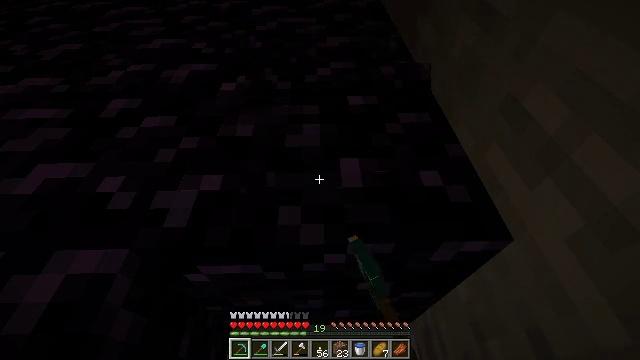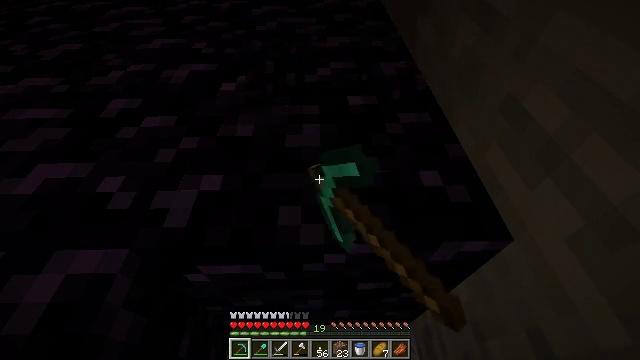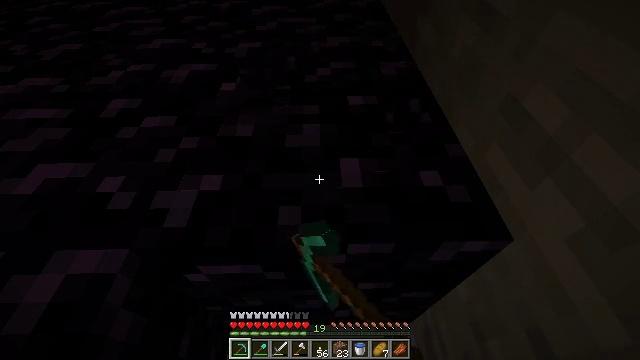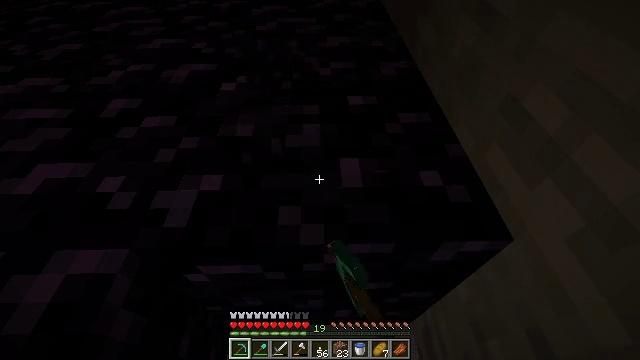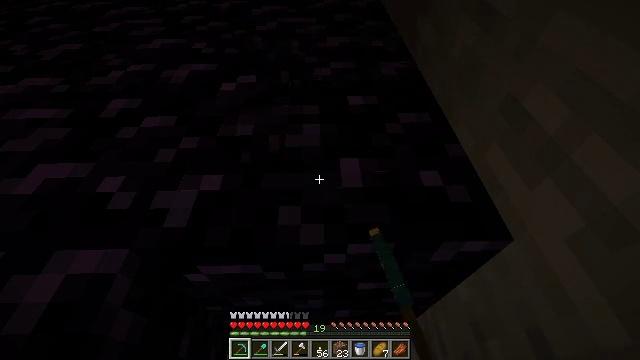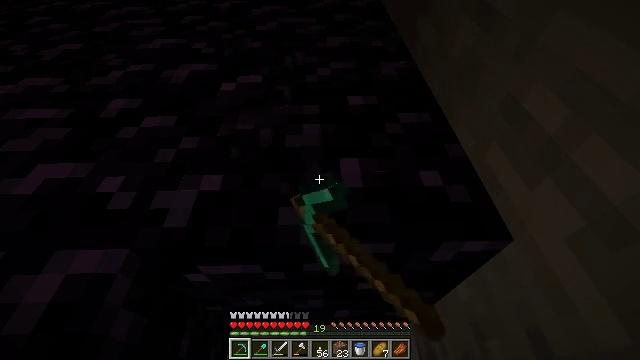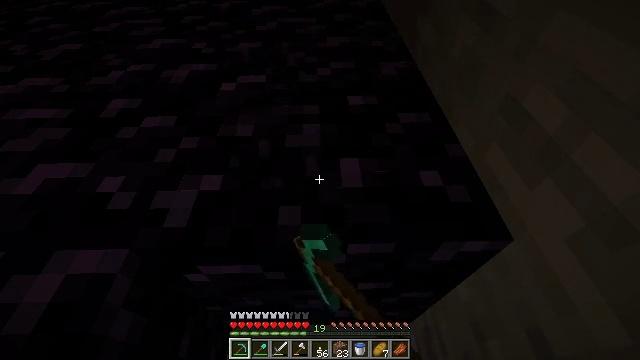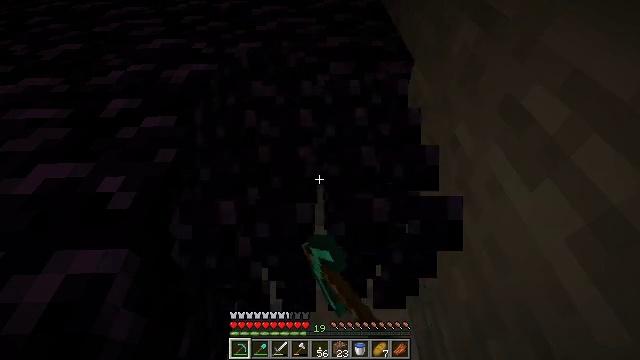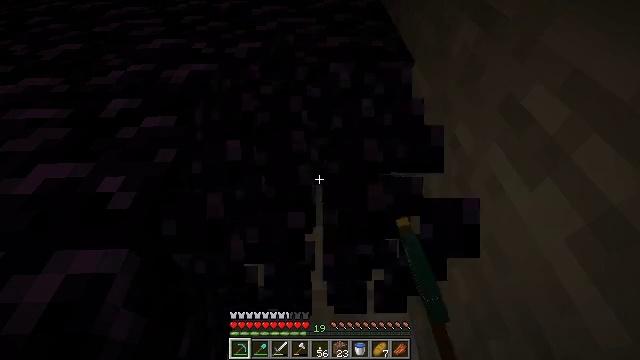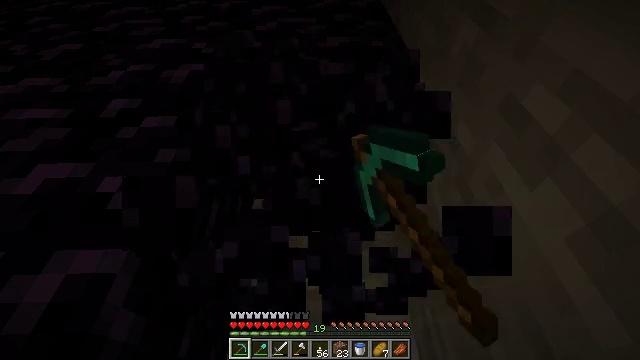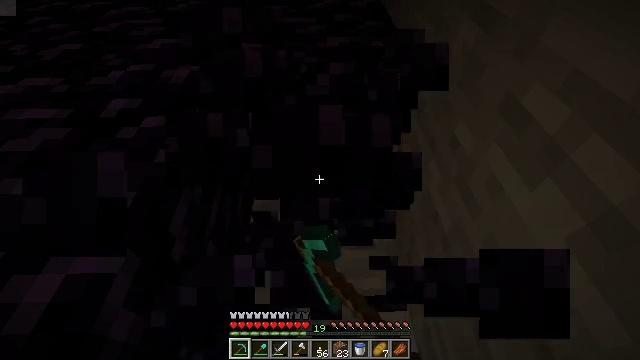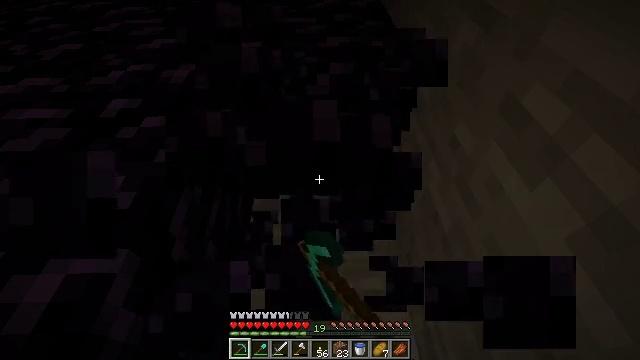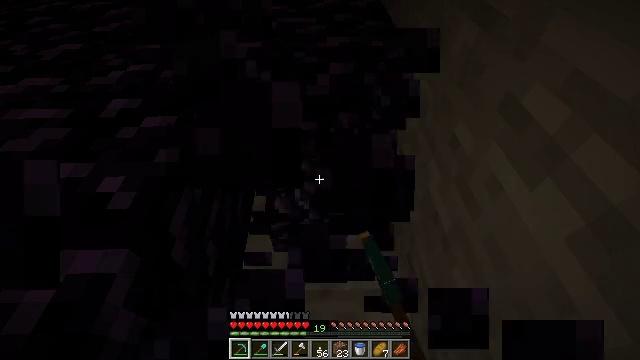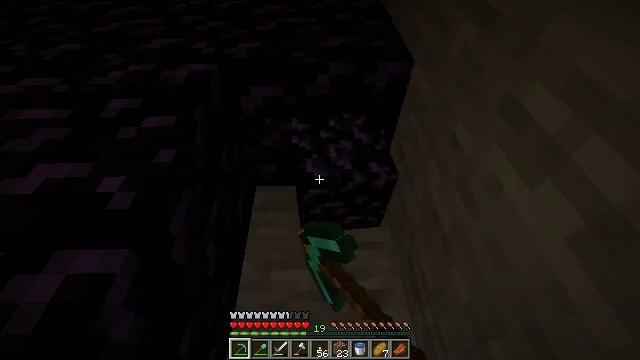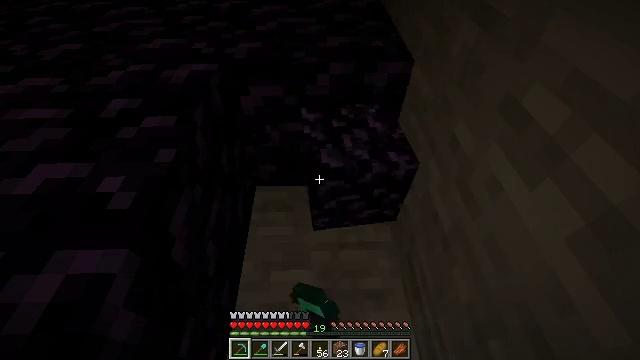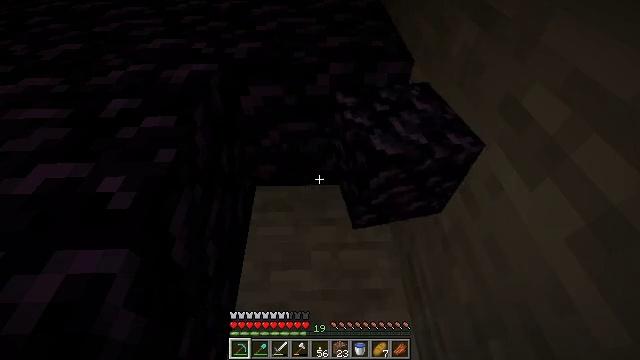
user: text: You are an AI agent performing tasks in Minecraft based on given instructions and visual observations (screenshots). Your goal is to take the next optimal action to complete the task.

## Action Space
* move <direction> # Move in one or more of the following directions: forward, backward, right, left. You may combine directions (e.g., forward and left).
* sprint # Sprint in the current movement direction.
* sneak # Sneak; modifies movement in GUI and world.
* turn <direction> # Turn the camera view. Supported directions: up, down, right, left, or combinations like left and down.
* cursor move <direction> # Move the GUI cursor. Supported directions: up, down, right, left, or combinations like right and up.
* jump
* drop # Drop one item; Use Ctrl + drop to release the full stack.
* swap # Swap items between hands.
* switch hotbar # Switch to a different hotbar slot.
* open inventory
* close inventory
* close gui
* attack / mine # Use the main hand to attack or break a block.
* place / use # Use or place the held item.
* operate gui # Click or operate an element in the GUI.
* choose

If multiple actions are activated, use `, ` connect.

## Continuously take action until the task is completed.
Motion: motion action
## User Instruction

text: Gather obsidian from a lava source.
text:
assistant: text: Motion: attack / mine
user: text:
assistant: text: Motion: attack / mine
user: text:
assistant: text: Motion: attack / mine
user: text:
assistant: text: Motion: attack / mine
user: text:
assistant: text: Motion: attack / mine
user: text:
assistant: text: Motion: attack / mine
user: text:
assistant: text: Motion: attack / mine
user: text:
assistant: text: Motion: attack / mine
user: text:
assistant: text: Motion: attack / mine
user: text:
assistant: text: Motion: attack / mine
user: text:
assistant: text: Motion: attack / mine
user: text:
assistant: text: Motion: attack / mine
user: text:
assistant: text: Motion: attack / mine
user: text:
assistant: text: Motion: attack / mine
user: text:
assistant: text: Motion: attack / mine
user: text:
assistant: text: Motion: attack / mine
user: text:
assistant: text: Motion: attack / mine
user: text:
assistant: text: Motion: attack / mine
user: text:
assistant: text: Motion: attack / mine
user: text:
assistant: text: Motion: attack / mine
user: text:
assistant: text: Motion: attack / mine
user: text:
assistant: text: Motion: attack / mine
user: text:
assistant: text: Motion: attack / mine
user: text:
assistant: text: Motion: attack / mine
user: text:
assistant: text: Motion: move forward, attack / mine
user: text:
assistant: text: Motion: move forward, attack / mine
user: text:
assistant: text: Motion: move forward, attack / mine
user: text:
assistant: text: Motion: attack / mine
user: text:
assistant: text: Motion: attack / mine
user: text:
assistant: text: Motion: attack / mine